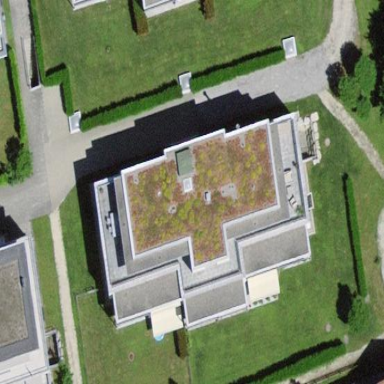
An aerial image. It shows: Apartment building with flat roof.